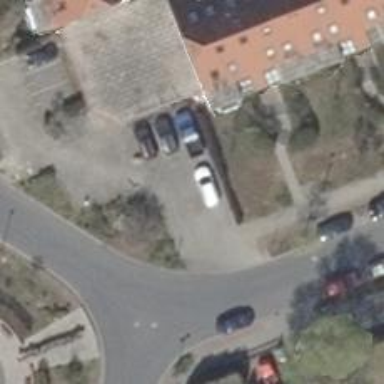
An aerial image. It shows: Parking aisle designated as service road.